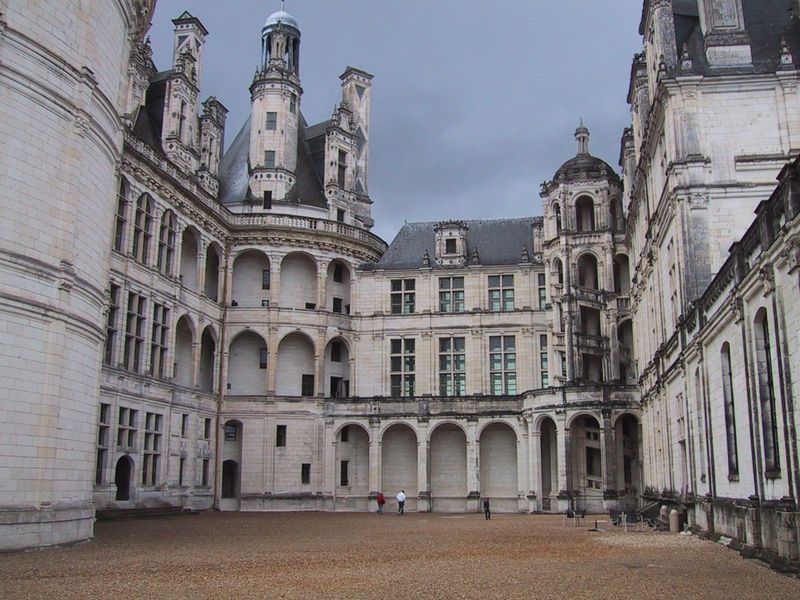
Titel: Schloss von Chambord
Standort: Chambord, Schloß (EU - F); (F Loiretal) (EU - F - Loiretal)
Schlagwörter: blau, himmel, weiß, wolken, menschen, fenster, schwarz, säule, säulen, dach, gebäude, schloss, architektur, stein, innen, turm, garten, bogen, fassade, türen, mauer, backstein, hof, foto, bögen, innenhof, gewölbe, türme, balustrade, glasfenster, schiefer, rundbögen, treppenhaus, fotographie, gothisch, daach, simulation, palaist, lichhof, simulationen, innenhomf